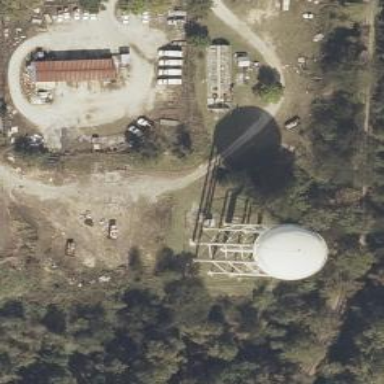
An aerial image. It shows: Water tower that is man-made.